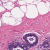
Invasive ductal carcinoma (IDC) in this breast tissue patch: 0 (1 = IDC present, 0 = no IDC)